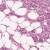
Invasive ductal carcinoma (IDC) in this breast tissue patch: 1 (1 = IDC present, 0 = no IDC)